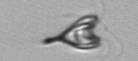
Label: Pyramimonas_longicauda